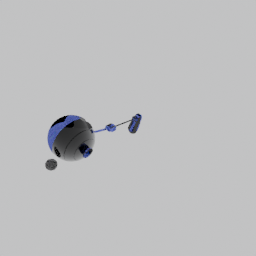
Label: mechanical